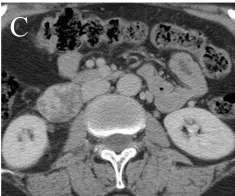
CT and ultrasound features of retroperitoneal anastomosing hemangioma. (C) Venous phase.
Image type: radiology (ct)